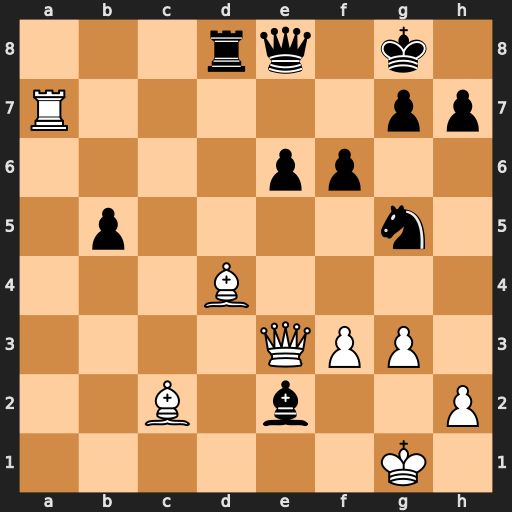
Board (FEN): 3rq1k1/R5pp/4pp2/1p4n1/3B4/4QPP1/2B1b2P/6K1
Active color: w
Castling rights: -
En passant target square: -
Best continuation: Rxg7+ Kf8 Bxf6